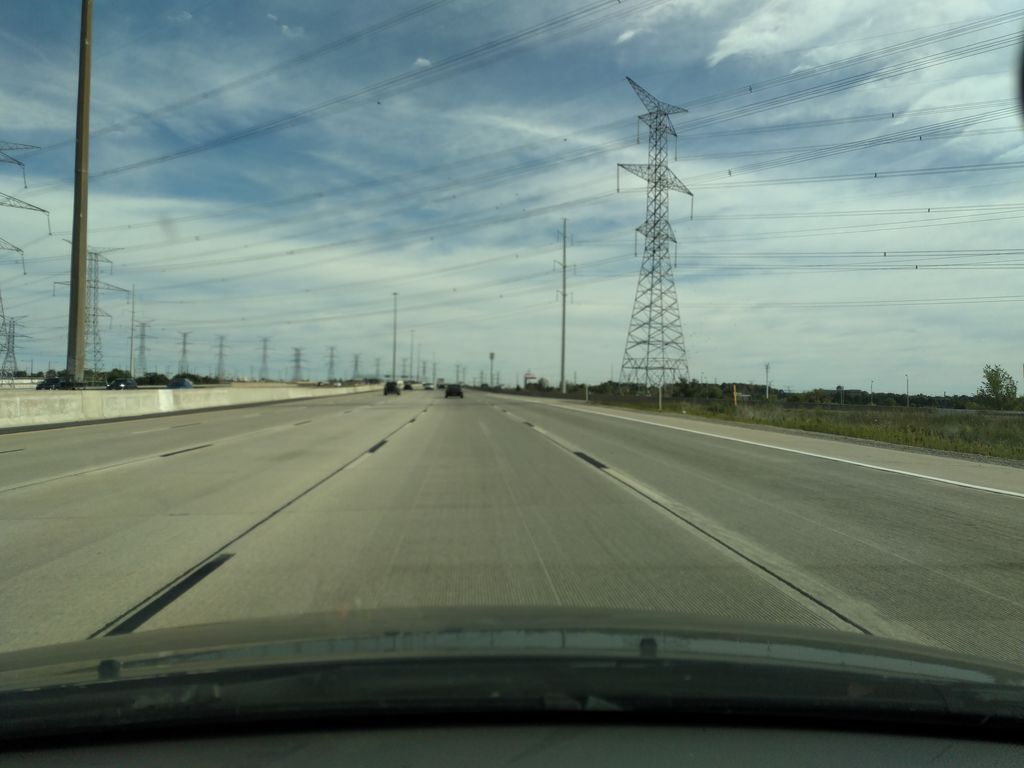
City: toronto